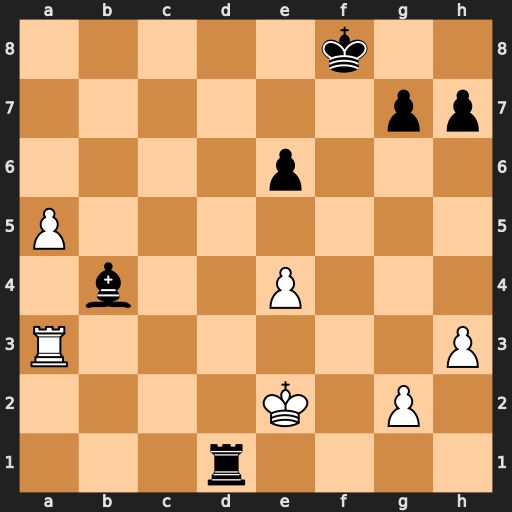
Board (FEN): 5k2/6pp/4p3/P7/1b2P3/R6P/4K1P1/3r4
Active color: w
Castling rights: -
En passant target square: -
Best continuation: Rf3+ Ke7 Kxd1